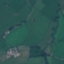
Land use / land cover class: Pasture